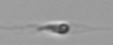
Label: flagellate_morphotype3